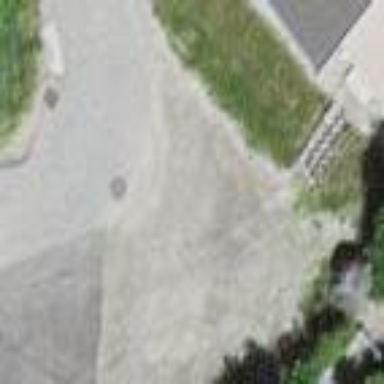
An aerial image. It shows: Parking area with surface.